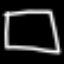
Label: square